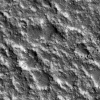
Atmospheric dust classification: not_dusty